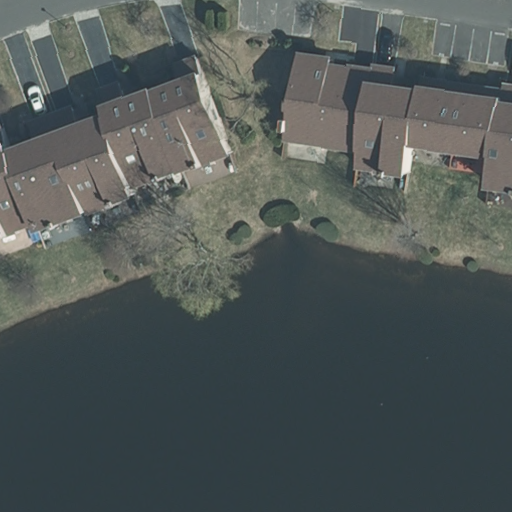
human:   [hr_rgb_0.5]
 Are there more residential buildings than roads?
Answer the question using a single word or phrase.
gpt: yes

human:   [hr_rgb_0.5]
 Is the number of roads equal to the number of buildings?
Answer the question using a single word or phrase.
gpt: no

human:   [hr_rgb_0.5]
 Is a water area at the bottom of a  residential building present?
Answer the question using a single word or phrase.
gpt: yes

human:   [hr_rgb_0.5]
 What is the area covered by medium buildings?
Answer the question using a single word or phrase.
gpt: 0m2

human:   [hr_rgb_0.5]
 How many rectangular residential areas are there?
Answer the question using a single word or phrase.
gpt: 1

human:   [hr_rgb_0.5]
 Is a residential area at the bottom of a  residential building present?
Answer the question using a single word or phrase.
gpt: yes

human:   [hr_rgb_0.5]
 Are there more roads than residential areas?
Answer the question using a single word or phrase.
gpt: no

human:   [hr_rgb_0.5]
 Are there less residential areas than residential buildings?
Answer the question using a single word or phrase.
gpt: yes

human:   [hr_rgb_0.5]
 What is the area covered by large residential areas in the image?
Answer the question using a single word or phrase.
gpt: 10632m2

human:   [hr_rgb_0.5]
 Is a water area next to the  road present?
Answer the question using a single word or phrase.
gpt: yes

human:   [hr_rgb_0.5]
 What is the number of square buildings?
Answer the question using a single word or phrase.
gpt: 0

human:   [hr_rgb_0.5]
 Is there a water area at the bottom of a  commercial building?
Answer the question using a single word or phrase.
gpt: no

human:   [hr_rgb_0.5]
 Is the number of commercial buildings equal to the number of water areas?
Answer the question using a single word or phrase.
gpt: no

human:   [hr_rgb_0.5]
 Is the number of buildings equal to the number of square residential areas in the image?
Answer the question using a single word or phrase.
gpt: no

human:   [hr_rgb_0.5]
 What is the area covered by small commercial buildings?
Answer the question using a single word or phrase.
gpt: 0m2

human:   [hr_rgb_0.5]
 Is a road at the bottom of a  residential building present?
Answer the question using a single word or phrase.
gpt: no

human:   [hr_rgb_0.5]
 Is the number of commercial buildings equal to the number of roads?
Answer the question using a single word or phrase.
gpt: no

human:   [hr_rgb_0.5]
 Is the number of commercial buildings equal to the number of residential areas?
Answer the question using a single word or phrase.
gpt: no

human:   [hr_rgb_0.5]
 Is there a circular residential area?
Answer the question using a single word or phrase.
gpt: no

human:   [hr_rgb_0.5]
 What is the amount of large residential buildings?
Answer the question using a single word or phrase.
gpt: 2

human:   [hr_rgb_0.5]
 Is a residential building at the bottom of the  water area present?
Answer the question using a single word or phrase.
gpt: no

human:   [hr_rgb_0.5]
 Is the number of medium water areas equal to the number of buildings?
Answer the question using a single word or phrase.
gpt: no

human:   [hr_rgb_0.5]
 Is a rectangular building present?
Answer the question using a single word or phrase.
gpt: no

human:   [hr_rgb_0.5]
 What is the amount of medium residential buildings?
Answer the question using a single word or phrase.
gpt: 0

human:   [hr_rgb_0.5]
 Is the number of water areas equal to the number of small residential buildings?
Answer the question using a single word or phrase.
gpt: no

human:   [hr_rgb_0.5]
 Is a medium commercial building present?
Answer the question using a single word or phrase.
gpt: no

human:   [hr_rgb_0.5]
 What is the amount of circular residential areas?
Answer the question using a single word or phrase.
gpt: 0

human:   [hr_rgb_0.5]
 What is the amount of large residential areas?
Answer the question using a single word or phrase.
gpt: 1

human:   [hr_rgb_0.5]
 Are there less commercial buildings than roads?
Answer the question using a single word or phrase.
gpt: yes

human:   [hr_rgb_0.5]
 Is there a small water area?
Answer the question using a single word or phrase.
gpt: no

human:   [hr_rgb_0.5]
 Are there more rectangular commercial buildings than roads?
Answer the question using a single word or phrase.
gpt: no

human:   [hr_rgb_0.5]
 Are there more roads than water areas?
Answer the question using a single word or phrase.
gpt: no

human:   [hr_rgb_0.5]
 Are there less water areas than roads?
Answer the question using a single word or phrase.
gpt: no

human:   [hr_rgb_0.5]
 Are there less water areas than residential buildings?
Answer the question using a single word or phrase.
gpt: yes

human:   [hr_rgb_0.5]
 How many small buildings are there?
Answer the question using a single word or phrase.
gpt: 0

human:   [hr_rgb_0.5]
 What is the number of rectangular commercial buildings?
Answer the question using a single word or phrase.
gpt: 0